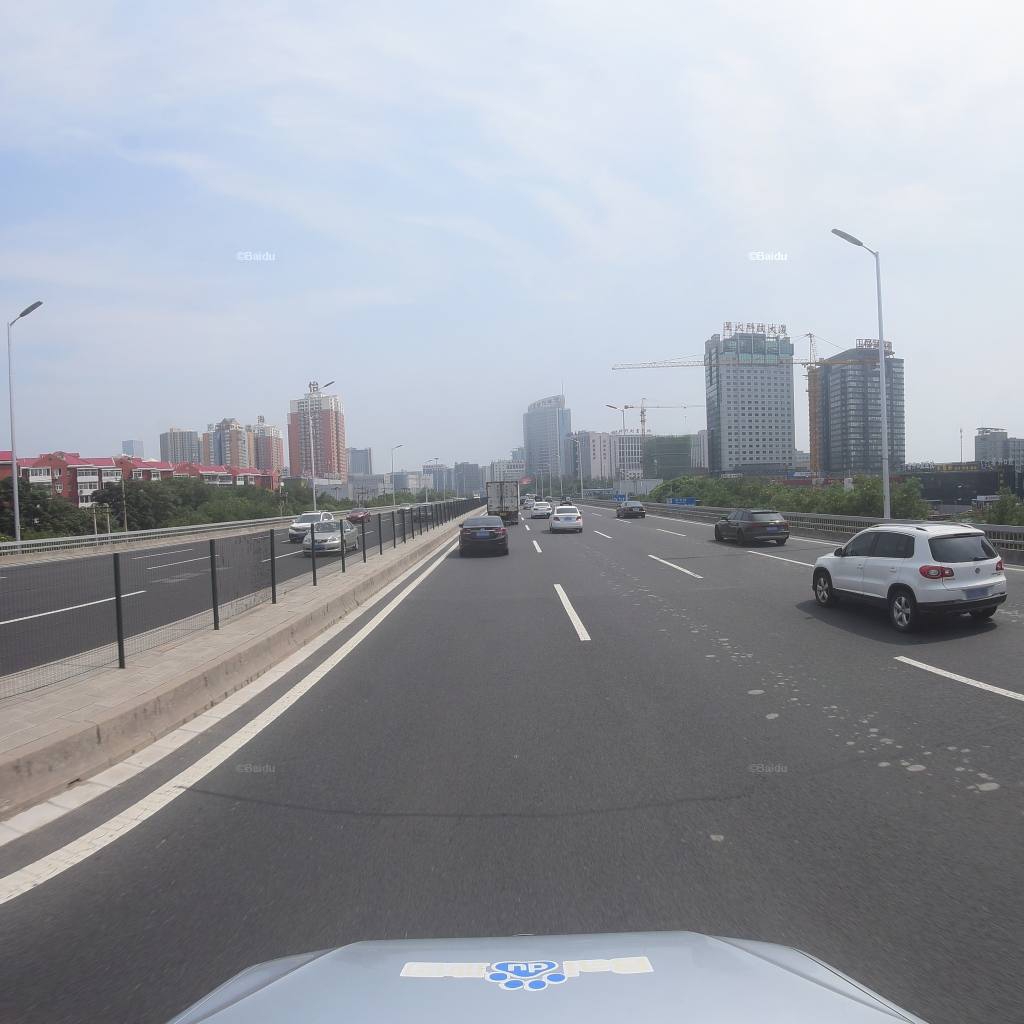
Region: Fengtai
Road damage annotations: transverse patch